Question: I was wondering how WhatsApp handles the time shown in every message.
For those who don't know:
1. If the message is very short, the text and time are in the same row.
2. If the message is long, the time is in the bottom right corner - the text wrapped around it.
With a 'RelativeLayout' and 'toLeftOf' I would get 1) but not 2) as previous lines would be "cut off" at the position of the time view. Same behaviour If i use a 'LinearLayout'.
So I tried to use a 'FrameLayout' or a 'RelativeLayout' without any connection between text and time.
However, if the text is as long as the message-view is big, both views would overlap.
If I put blank characters to my message I wouldn't have the time on the right.
Do they really have some kind of text-wrapping-lib for this or is it possible to do only with layouts?
Here is the requested screenshot:

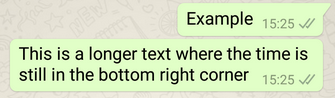
Answer: Adding HTML non-breaking spaces did the trick. Tested the code on most devices and working absolutely fine. Maybe whatsapp is also doing the same thing. Below is the chat code:
## See images below to see it working.
XML Design:
'''
<RelativeLayout
xmlns:android="http://schemas.android.com/apk/res/android"
android:id="@+id/rel_layout_left"
android:layout_width="match_parent"
android:layout_height="wrap_content"
android:layout_below="@+id/txtDate"
android:visibility="visible"
android:orientation="vertical"
>
<TextView
android:id="@+id/lblMsgFrom"
android:layout_width="wrap_content"
android:layout_height="wrap_content"
android:padding="5dp"
android:text="kfhdjbh"
android:textColor="@color/lblFromName"
android:textSize="12dp"
android:textStyle="italic"
android:visibility="gone" />
<ImageView
android:id="@+id/imageView"
android:layout_width="wrap_content"
android:layout_height="wrap_content"
android:layout_alignParentLeft="true"
android:layout_alignParentStart="true"
android:layout_below="@+id/lblMsgFrom"
android:layout_marginRight="-5dp"
android:src="@drawable/bubble_corner" />
<FrameLayout
android:orientation="horizontal"
android:layout_width="wrap_content"
android:layout_height="wrap_content"
android:layout_alignParentTop="true"
android:background="@drawable/bg_msg_from"
android:layout_toRightOf="@+id/imageView">
<TextView
android:id="@+id/txtTimeFrom"
android:layout_width="wrap_content"
android:layout_height="wrap_content"
android:paddingRight="@dimen/d5"
android:text="Time"
android:textColor="@android:color/darker_gray"
android:layout_gravity="bottom|right"
android:padding="4dp"
android:textSize="10dp"
android:textStyle="italic"
android:layout_below="@+id/txtMsgFrom"
android:layout_alignRight="@+id/txtMsgFrom"
android:layout_alignEnd="@+id/txtMsgFrom" />
<TextView
android:id="@+id/txtMsgFrom"
android:layout_width="wrap_content"
android:layout_height="wrap_content"
android:layout_alignTop="@+id/imageView"
android:layout_toEndOf="@+id/lblMsgFrom"
android:layout_toRightOf="@+id/imageView"
android:paddingLeft="10dp"
android:paddingRight="10dp"
android:paddingTop="5dp"
android:paddingBottom="5dp"
android:text="kdfjhgjfhf"
android:textColor="@color/black"
android:textSize="16dp"
android:layout_alignParentLeft="true"
android:layout_marginLeft="0dp"
android:layout_alignParentTop="true"
android:layout_marginTop="0dp"
android:layout_gravity="left|center_vertical" />
</FrameLayout>
</RelativeLayout>
'''
## Code: bg_msg_from.xml
'''
<?xml version="1.0" encoding="utf-8"?>
<shape xmlns:android="http://schemas.android.com/apk/res/android"
android:shape="rectangle" >
<!-- view background color -->
<!--<solid android:color="@color/bg_msg_from" >-->
<solid android:color="@android:color/white" >
</solid>
<corners android:radius="@dimen/d5" >
</corners>
</shape>
'''
## ** File: bubble_corner.png**
<URL>
<URL>

'''
txtMsgFrom.setText(Html.fromHtml(convertToHtml(txtMsgFrom.getText().toString()) + " &#160;&#160;&#160;&#160;&#160;&#160;&#160;&#160;")); // 10 spaces
'''